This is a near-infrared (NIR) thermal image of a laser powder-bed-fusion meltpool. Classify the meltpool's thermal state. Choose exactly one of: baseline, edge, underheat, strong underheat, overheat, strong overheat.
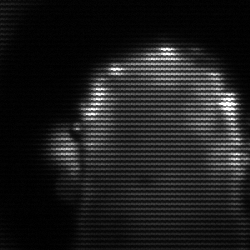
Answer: baseline